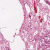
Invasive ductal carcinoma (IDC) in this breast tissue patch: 0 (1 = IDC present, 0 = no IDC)